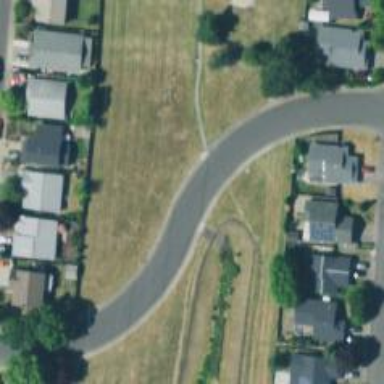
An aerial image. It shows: Cycleway with zebra markings on the asphalt surface indicating crossing.